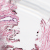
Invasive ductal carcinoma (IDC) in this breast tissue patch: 0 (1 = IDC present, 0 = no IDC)